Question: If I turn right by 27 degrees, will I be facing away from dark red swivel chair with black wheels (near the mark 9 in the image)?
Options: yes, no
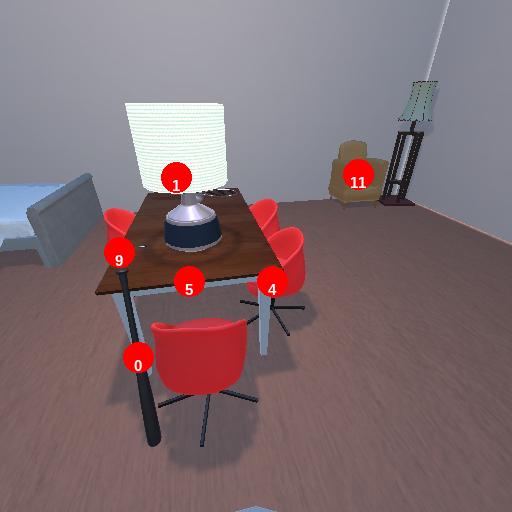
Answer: yes